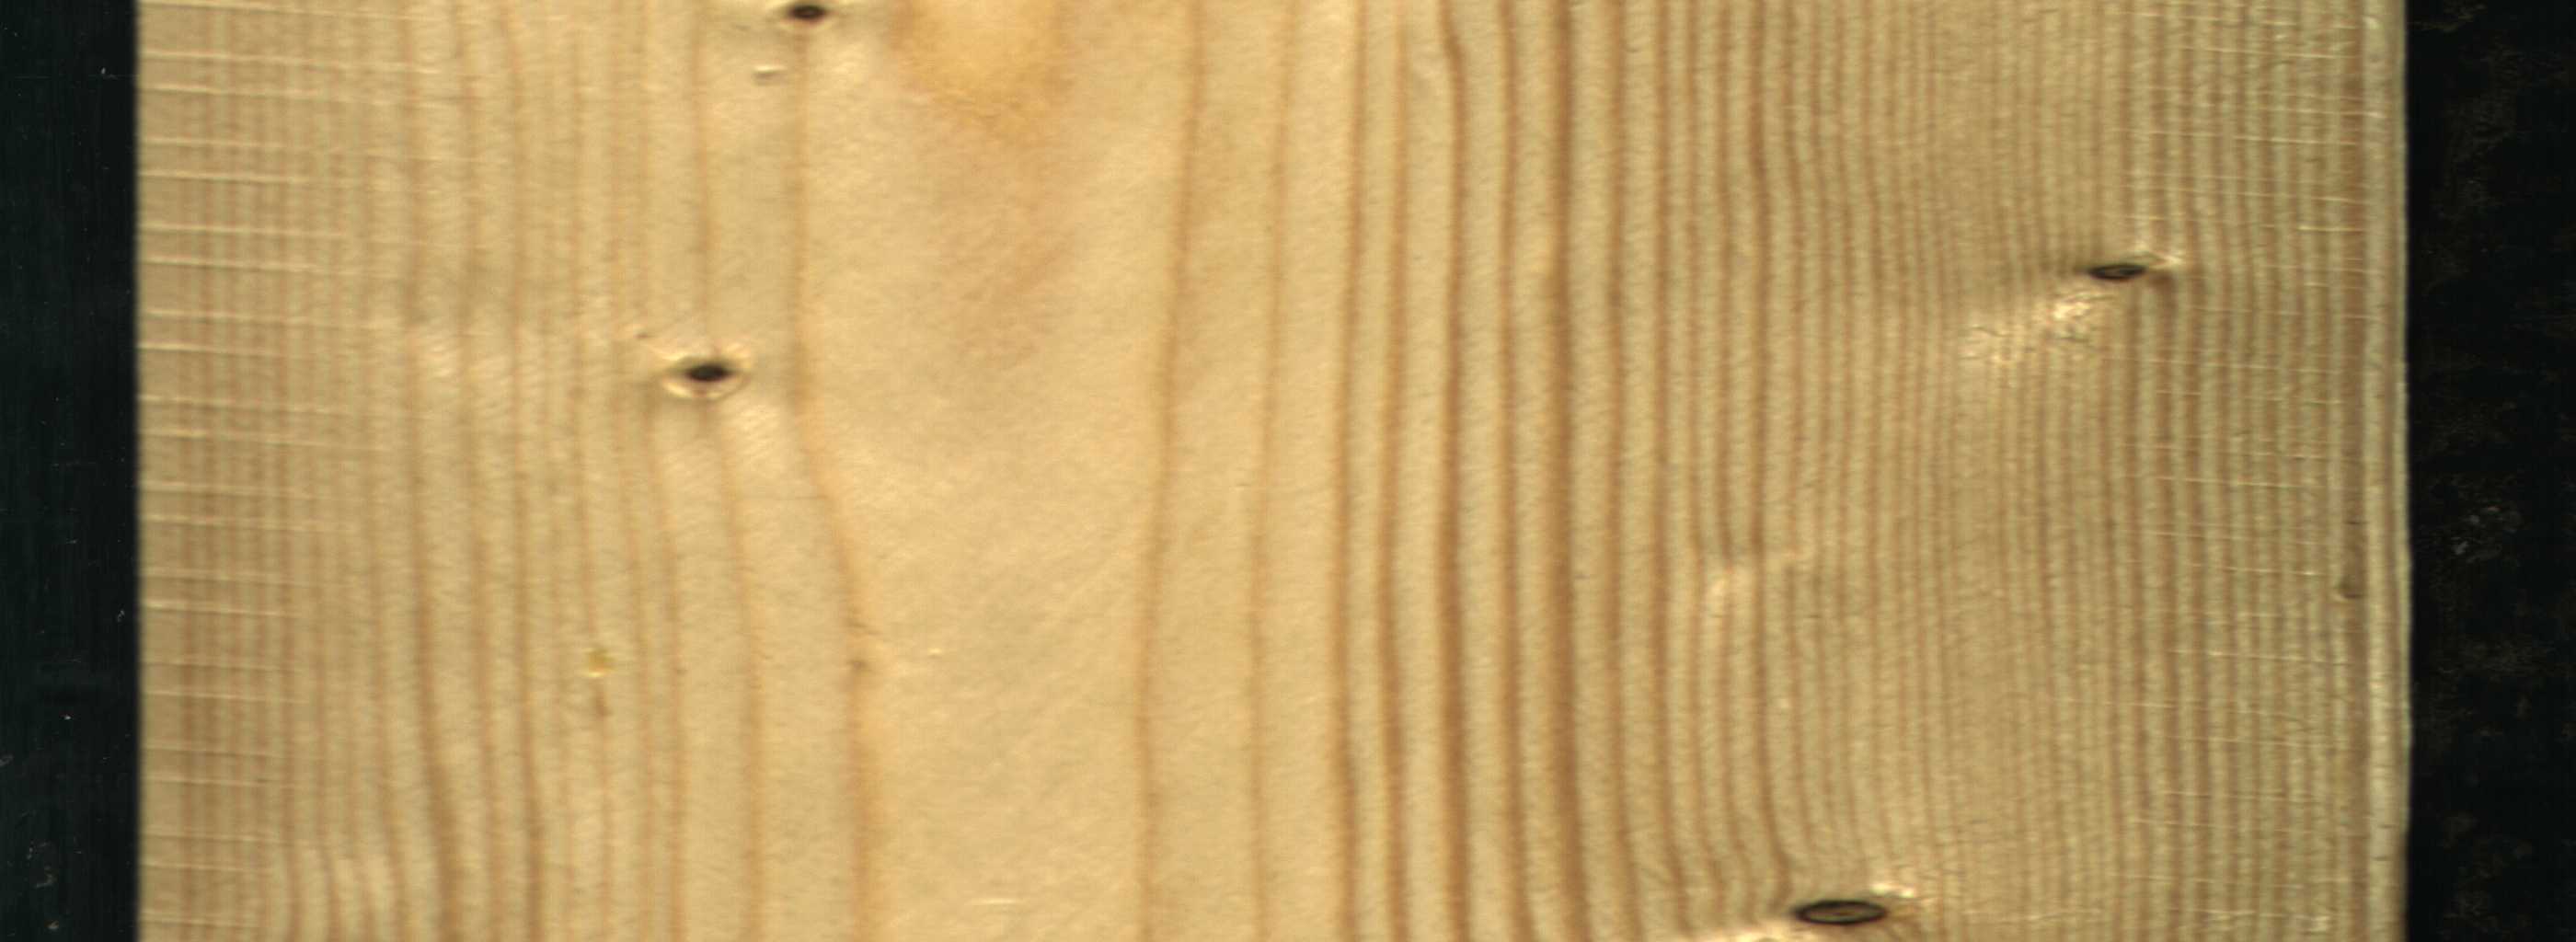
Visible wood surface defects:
Dead_Knot
Dead_Knot
Dead_Knot
Dead_Knot